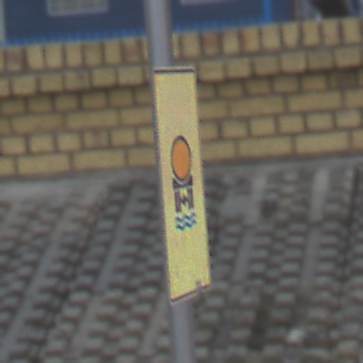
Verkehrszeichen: FahrzeugeMitWassergefaehrdenderLadungOhnePfeilsymbol
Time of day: SunriseSunset
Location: Outdoor (Beach)
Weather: Overcast
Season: NotSpecified
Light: Natural